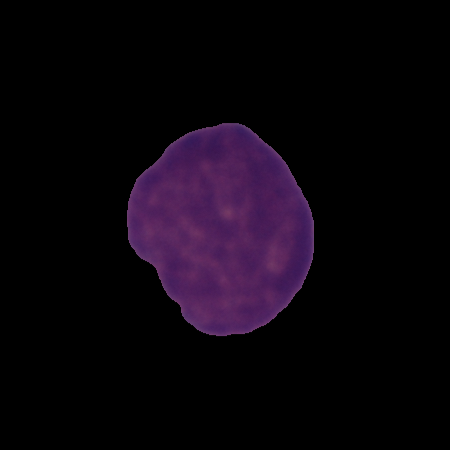
Label: cancer